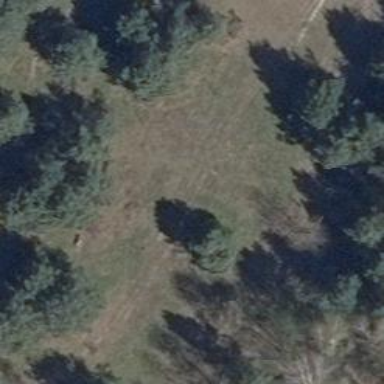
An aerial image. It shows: Single tag "natural: tree."